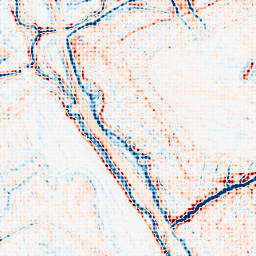
Category: multiscale
Decomposition family: dog_multiscale
Decomposition parameters: sigma_ratio: 1.6
n_scales: 3
base_sigma: 0.5
Upsampling method: sinc_blackman
Upsampling parameters: scale: 8
kernel_size: 8
Upsampling scale: 8